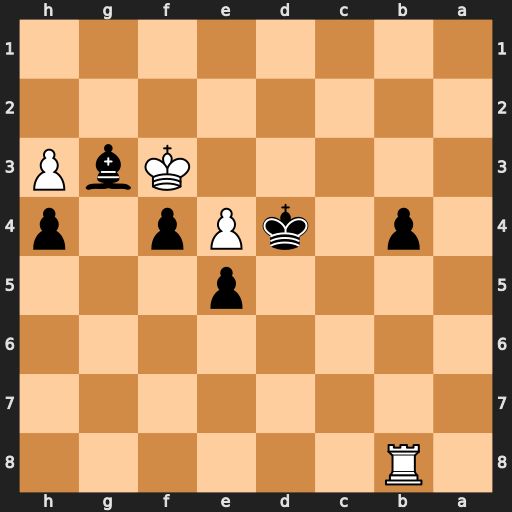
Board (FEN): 1R6/8/8/4p3/1p1kPp1p/5KbP/8/8
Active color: b
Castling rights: -
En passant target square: -
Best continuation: Be1 Rd8+ Kc4 Ke2 Bc3